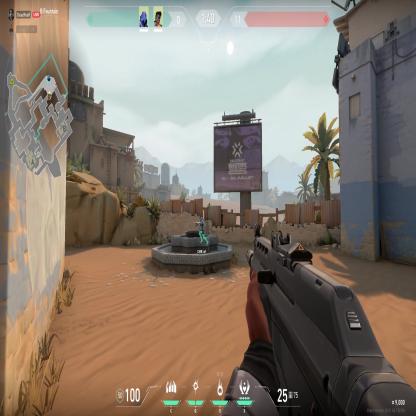
Label: teammate